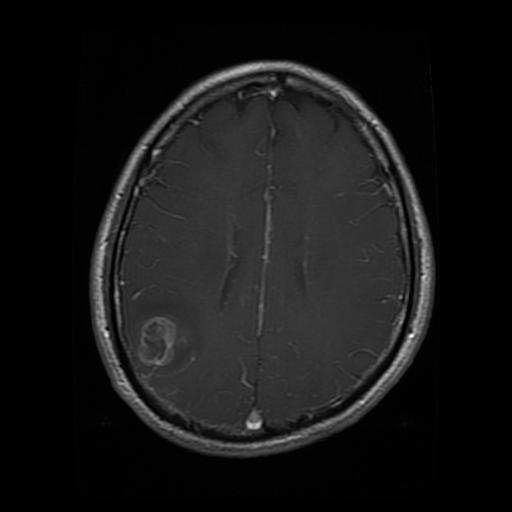
Label: glioma